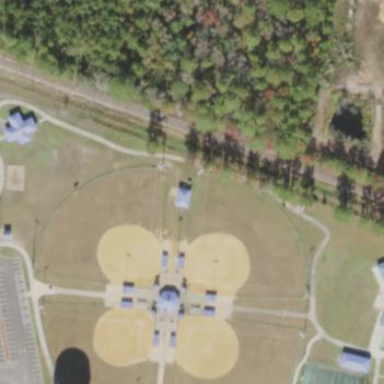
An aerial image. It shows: Park featuring baseball and tennis facilities.